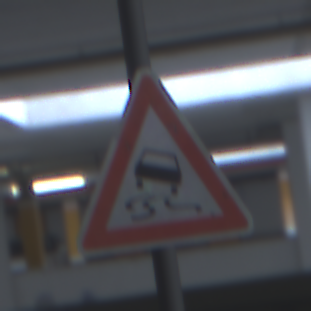
Verkehrszeichen: SchleuderOderRutschgefahr
Umgebung: Indoor, Special
Tageszeit: NotSpecified
Wetter: NotSpecified
Licht: Artificial
Jahreszeit: NotSpecified
Kontrast: HighContrast